Aerial crown-view tile of a tropical tree (Barro Colorado Island, Panama), acquired 20250818:
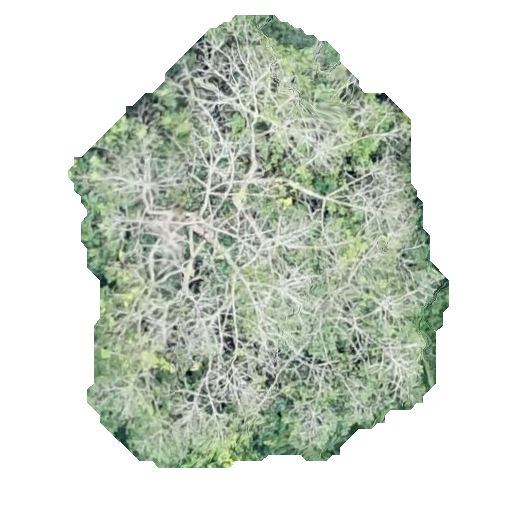
Species: Simarouba amara
GBIF accepted scientific name: Simarouba amara
Crown area: 182.533 m²